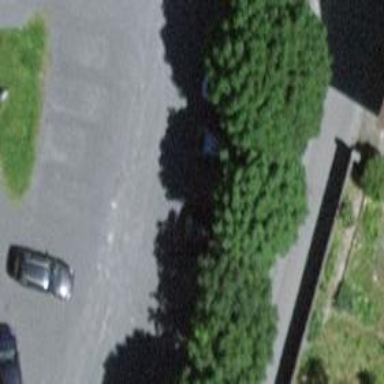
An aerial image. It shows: Parking area with surface.